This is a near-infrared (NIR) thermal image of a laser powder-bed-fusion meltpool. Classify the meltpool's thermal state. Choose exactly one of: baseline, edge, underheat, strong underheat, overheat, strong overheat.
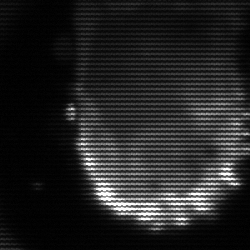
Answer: baseline